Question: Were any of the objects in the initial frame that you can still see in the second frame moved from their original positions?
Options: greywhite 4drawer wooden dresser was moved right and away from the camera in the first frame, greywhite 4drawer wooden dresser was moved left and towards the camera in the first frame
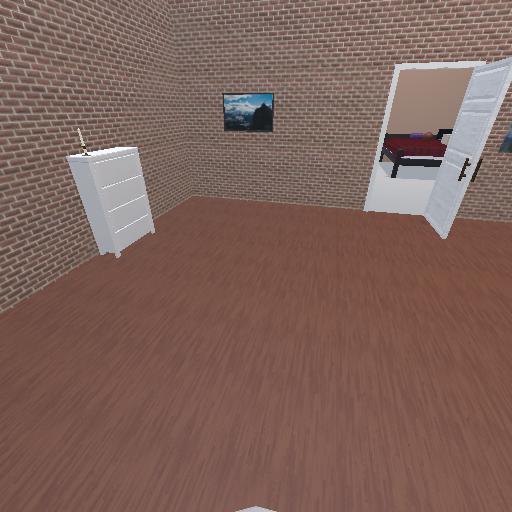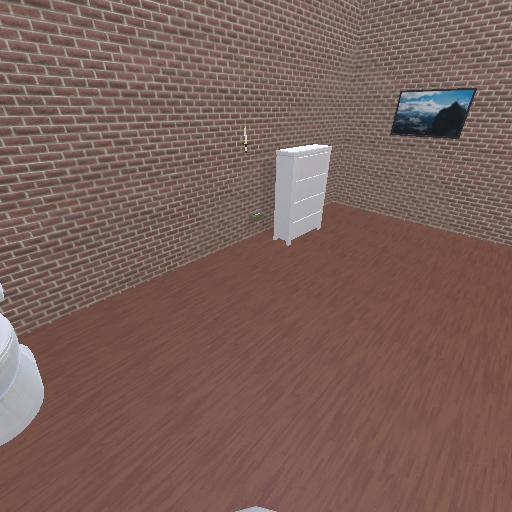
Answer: greywhite 4drawer wooden dresser was moved right and away from the camera in the first frame